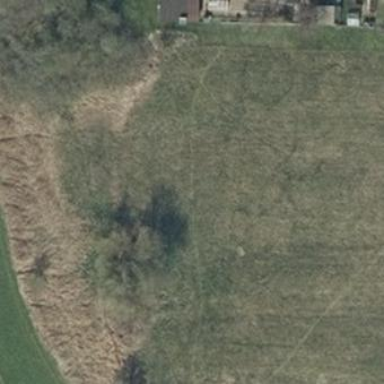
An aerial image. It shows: Semi-deciduous broadleaved scrub.